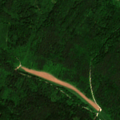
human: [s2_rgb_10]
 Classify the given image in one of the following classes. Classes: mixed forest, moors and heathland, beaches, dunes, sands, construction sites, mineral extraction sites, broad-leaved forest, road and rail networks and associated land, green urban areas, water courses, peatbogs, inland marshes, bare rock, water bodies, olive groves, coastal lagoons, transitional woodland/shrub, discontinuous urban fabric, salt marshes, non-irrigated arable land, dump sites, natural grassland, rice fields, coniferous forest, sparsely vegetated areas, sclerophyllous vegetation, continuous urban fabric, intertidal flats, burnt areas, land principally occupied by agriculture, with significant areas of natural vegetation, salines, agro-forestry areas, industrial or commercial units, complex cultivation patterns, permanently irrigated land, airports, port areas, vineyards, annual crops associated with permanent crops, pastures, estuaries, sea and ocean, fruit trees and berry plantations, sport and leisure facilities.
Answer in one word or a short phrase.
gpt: non-irrigated arable land, pastures, coniferous forest, mixed forest